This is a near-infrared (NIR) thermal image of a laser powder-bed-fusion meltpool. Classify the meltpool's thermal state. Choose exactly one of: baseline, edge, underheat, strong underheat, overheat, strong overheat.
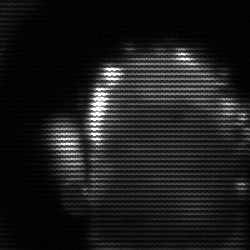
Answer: baseline